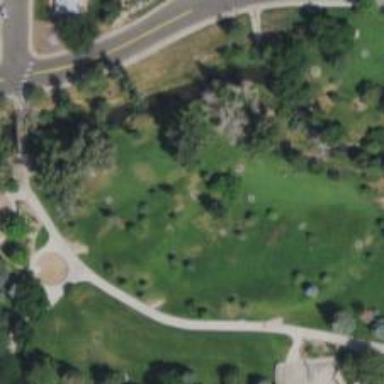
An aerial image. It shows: Disc golf hole.